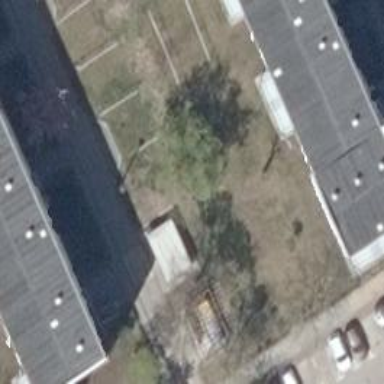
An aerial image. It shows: Residential building.